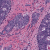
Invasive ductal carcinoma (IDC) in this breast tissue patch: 1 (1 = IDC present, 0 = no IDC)